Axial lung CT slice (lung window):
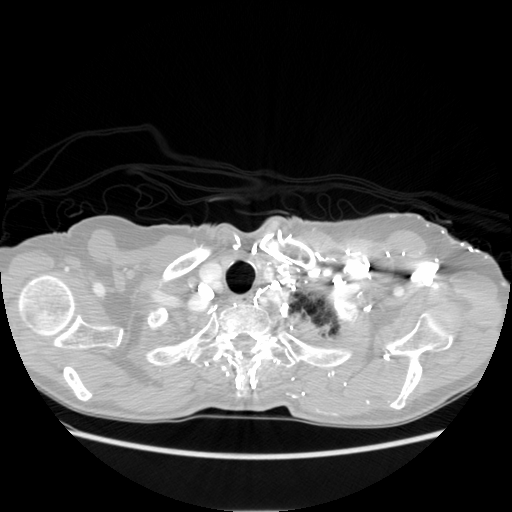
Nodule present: no